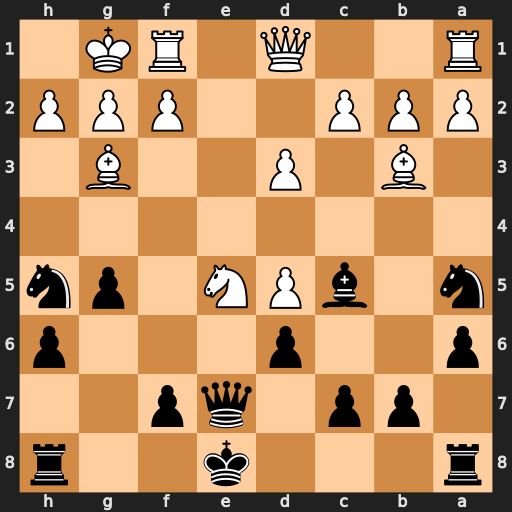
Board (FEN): r3k2r/1pp1qp2/p2p3p/n1bPN1pn/8/1B1P2B1/PPP2PPP/R2Q1RK1
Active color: b
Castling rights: kq
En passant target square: -
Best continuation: Nxg3 hxg3 dxe5